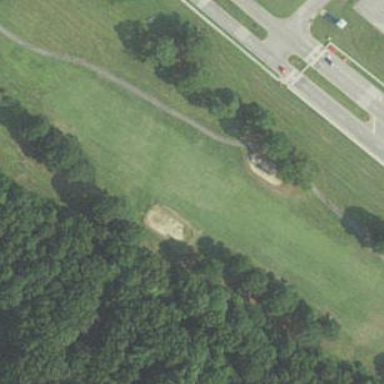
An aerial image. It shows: Golf pitch.